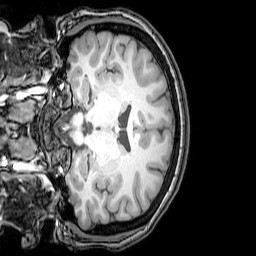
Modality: T1w
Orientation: coronal
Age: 24
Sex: female
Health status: healthy
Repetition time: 0.081 s
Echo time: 0.037 s